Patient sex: M
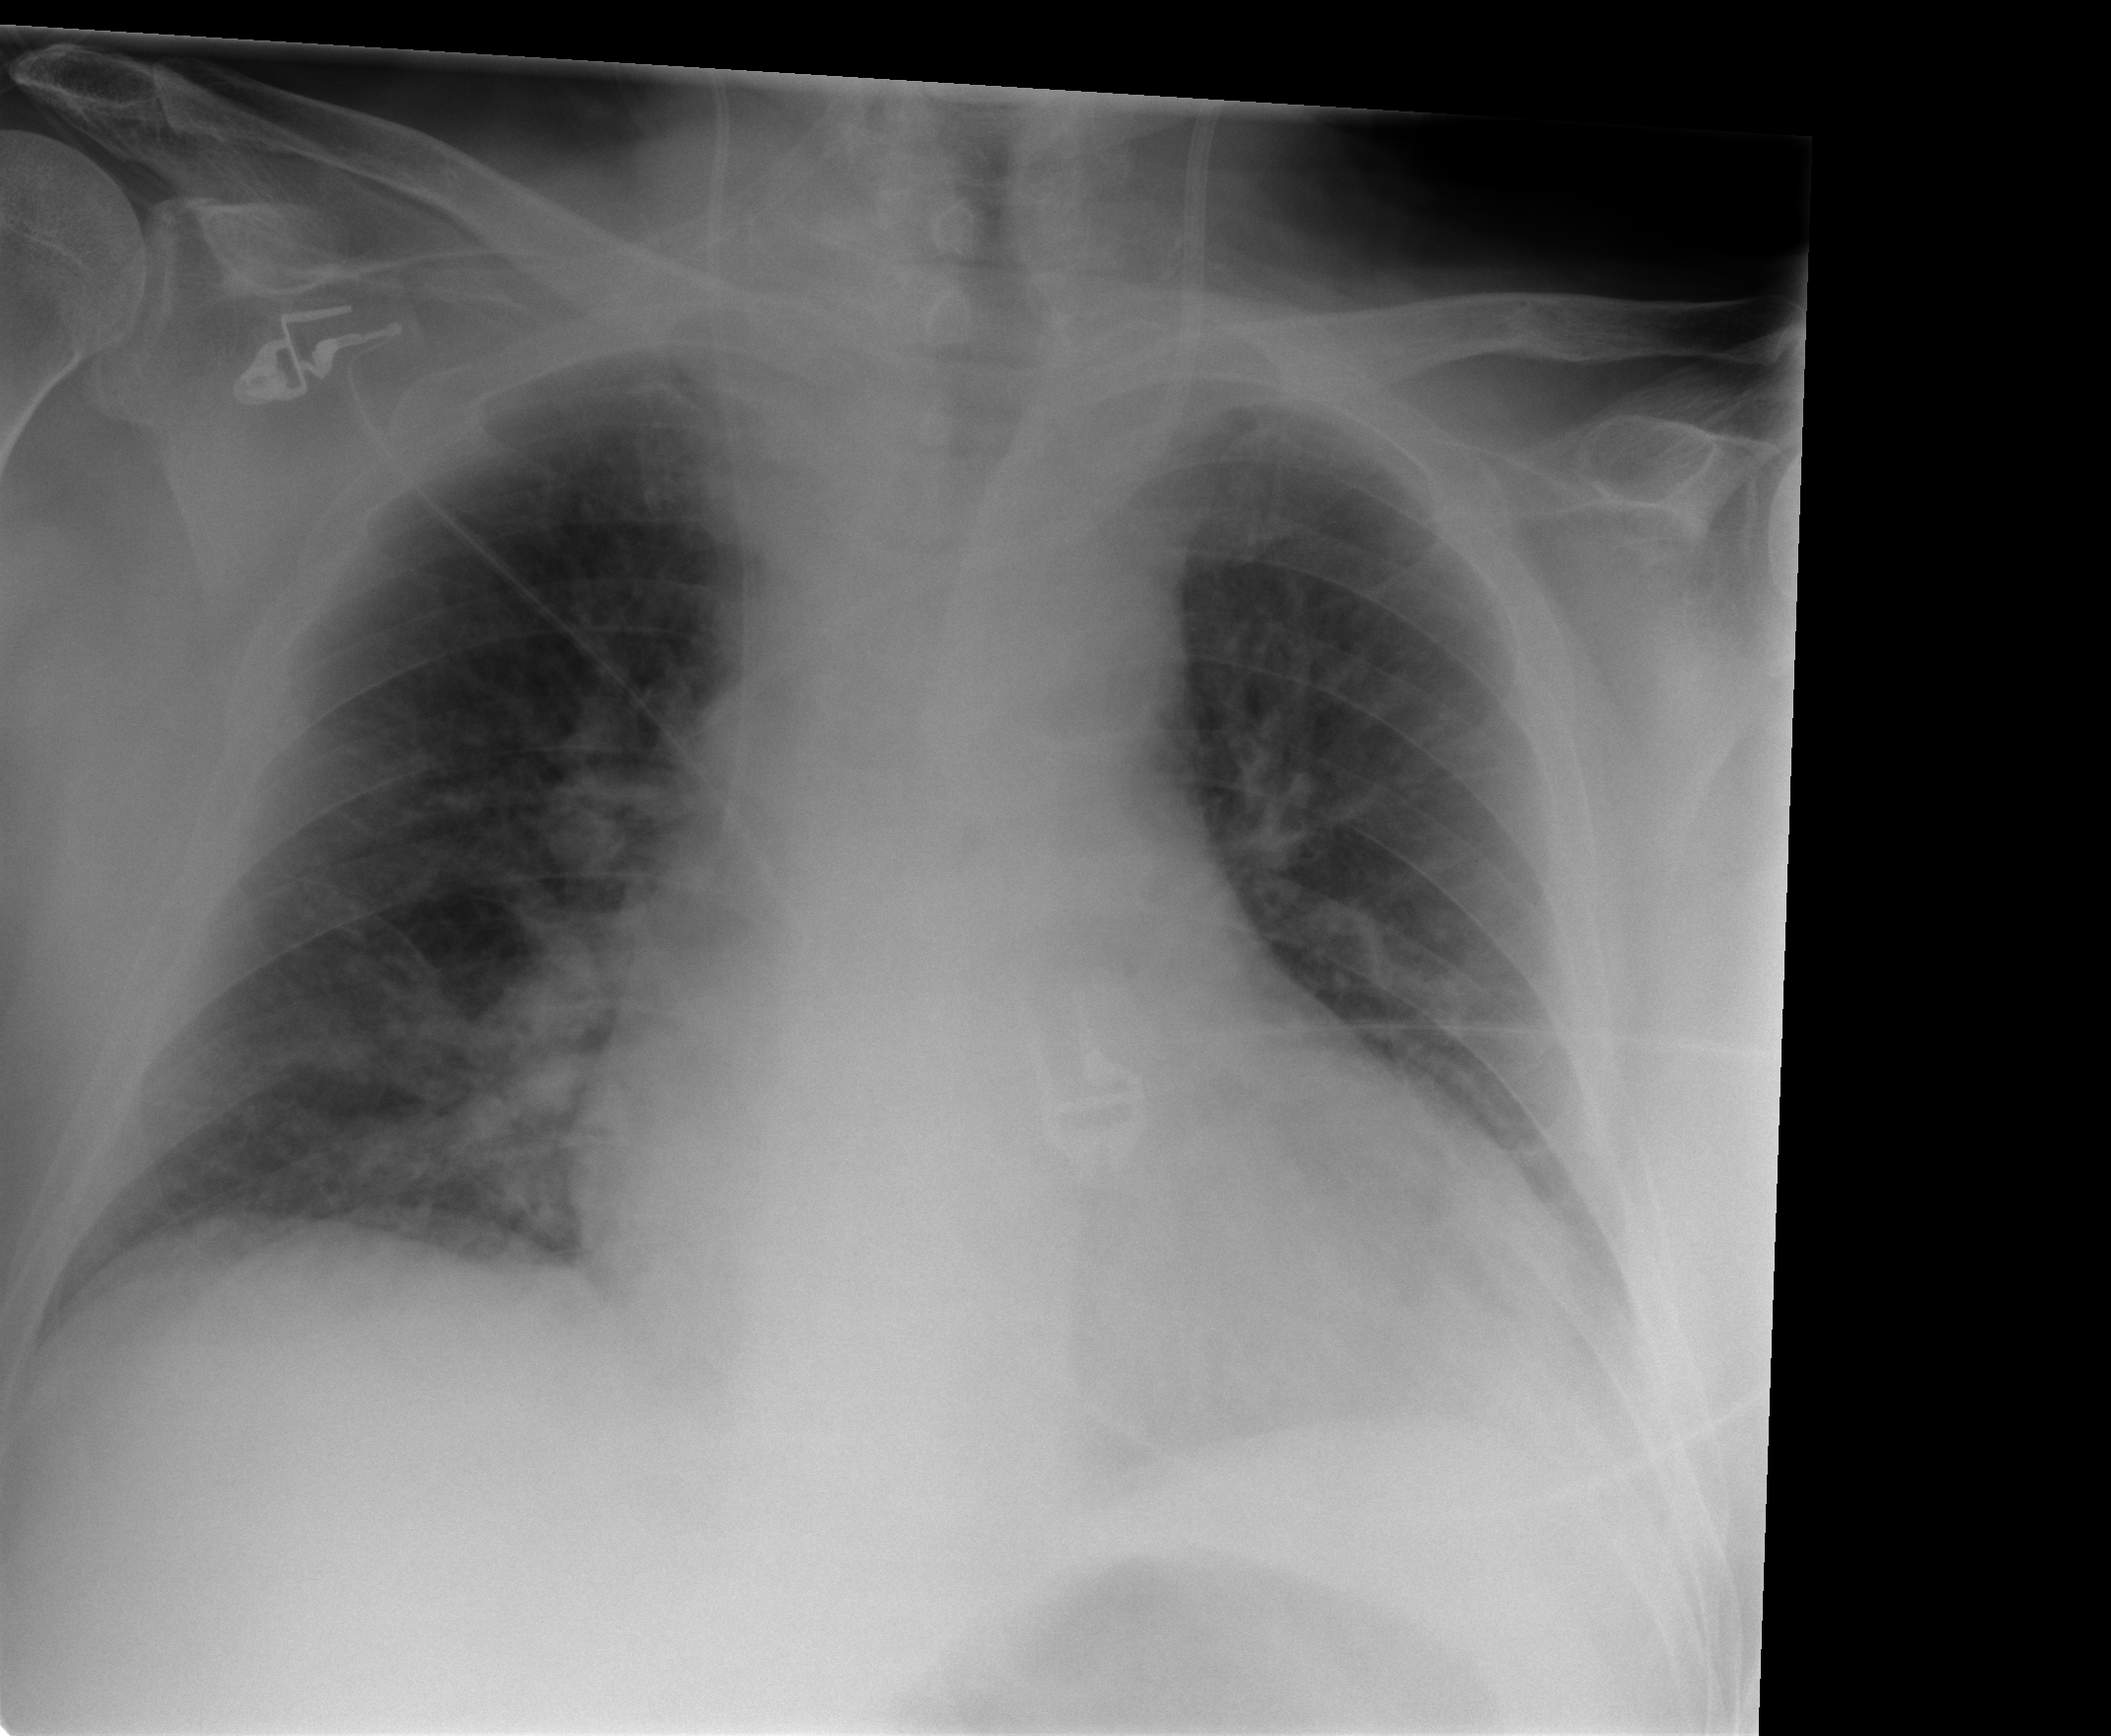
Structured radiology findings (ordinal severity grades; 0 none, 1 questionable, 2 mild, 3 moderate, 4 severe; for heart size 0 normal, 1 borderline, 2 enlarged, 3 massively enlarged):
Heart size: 2
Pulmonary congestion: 1
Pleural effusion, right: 0
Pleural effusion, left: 0
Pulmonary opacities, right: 2
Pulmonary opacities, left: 0
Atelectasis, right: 2
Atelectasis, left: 1